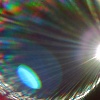
Label: sunburn